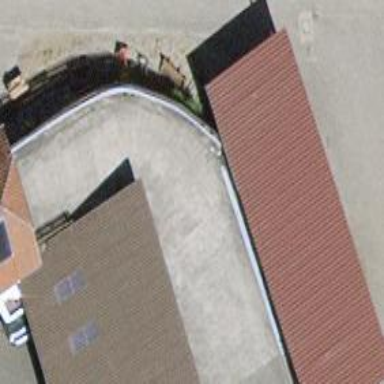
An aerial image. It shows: View of roof of building.